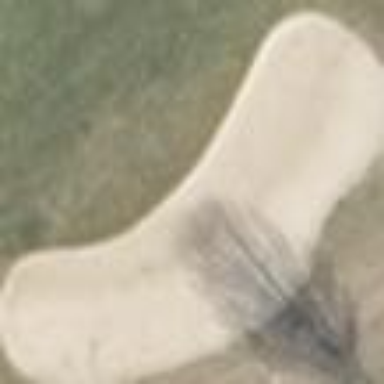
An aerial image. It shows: Bunker on golf course.